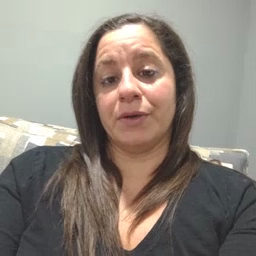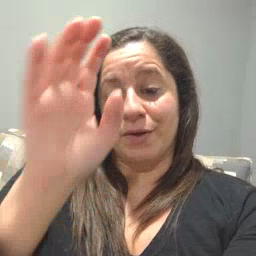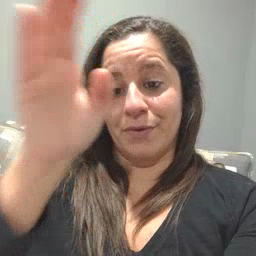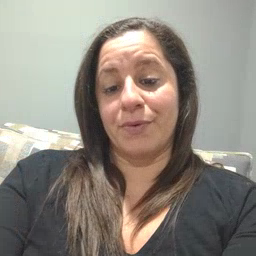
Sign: hello